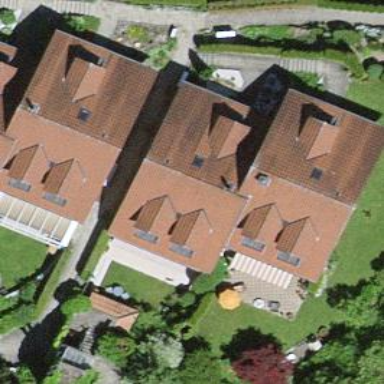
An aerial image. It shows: Gabled house with the roof oriented across.